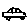
Label: car